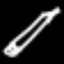
Label: pencil